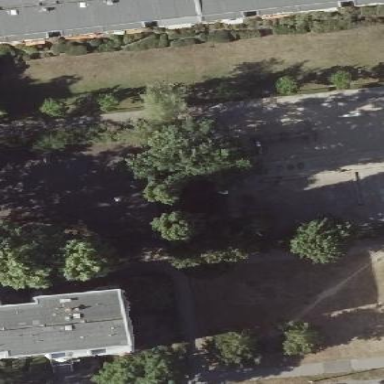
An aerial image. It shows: Basketball court with asphalt surface.